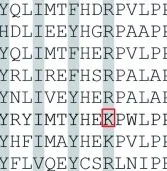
The TRPM6 K1098E variant affects a conserved basic residue in the TRP domain. . (
A) Sequence alignments of TRP domain residues from human TRPM1-TRPM8. Fully-conserved residues are highlighted in black and semi-conserved residues in grey. TRPM6 K1098 is outlined in red.
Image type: chart (chart)